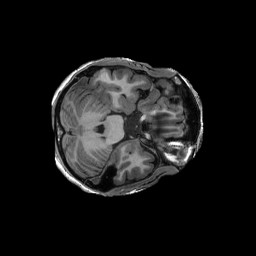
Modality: T1w
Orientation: axial
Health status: ill
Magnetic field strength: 3 T